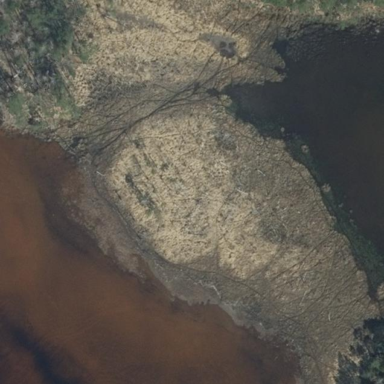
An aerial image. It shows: Bog wetland.